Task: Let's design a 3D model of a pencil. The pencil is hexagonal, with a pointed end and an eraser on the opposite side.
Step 57:
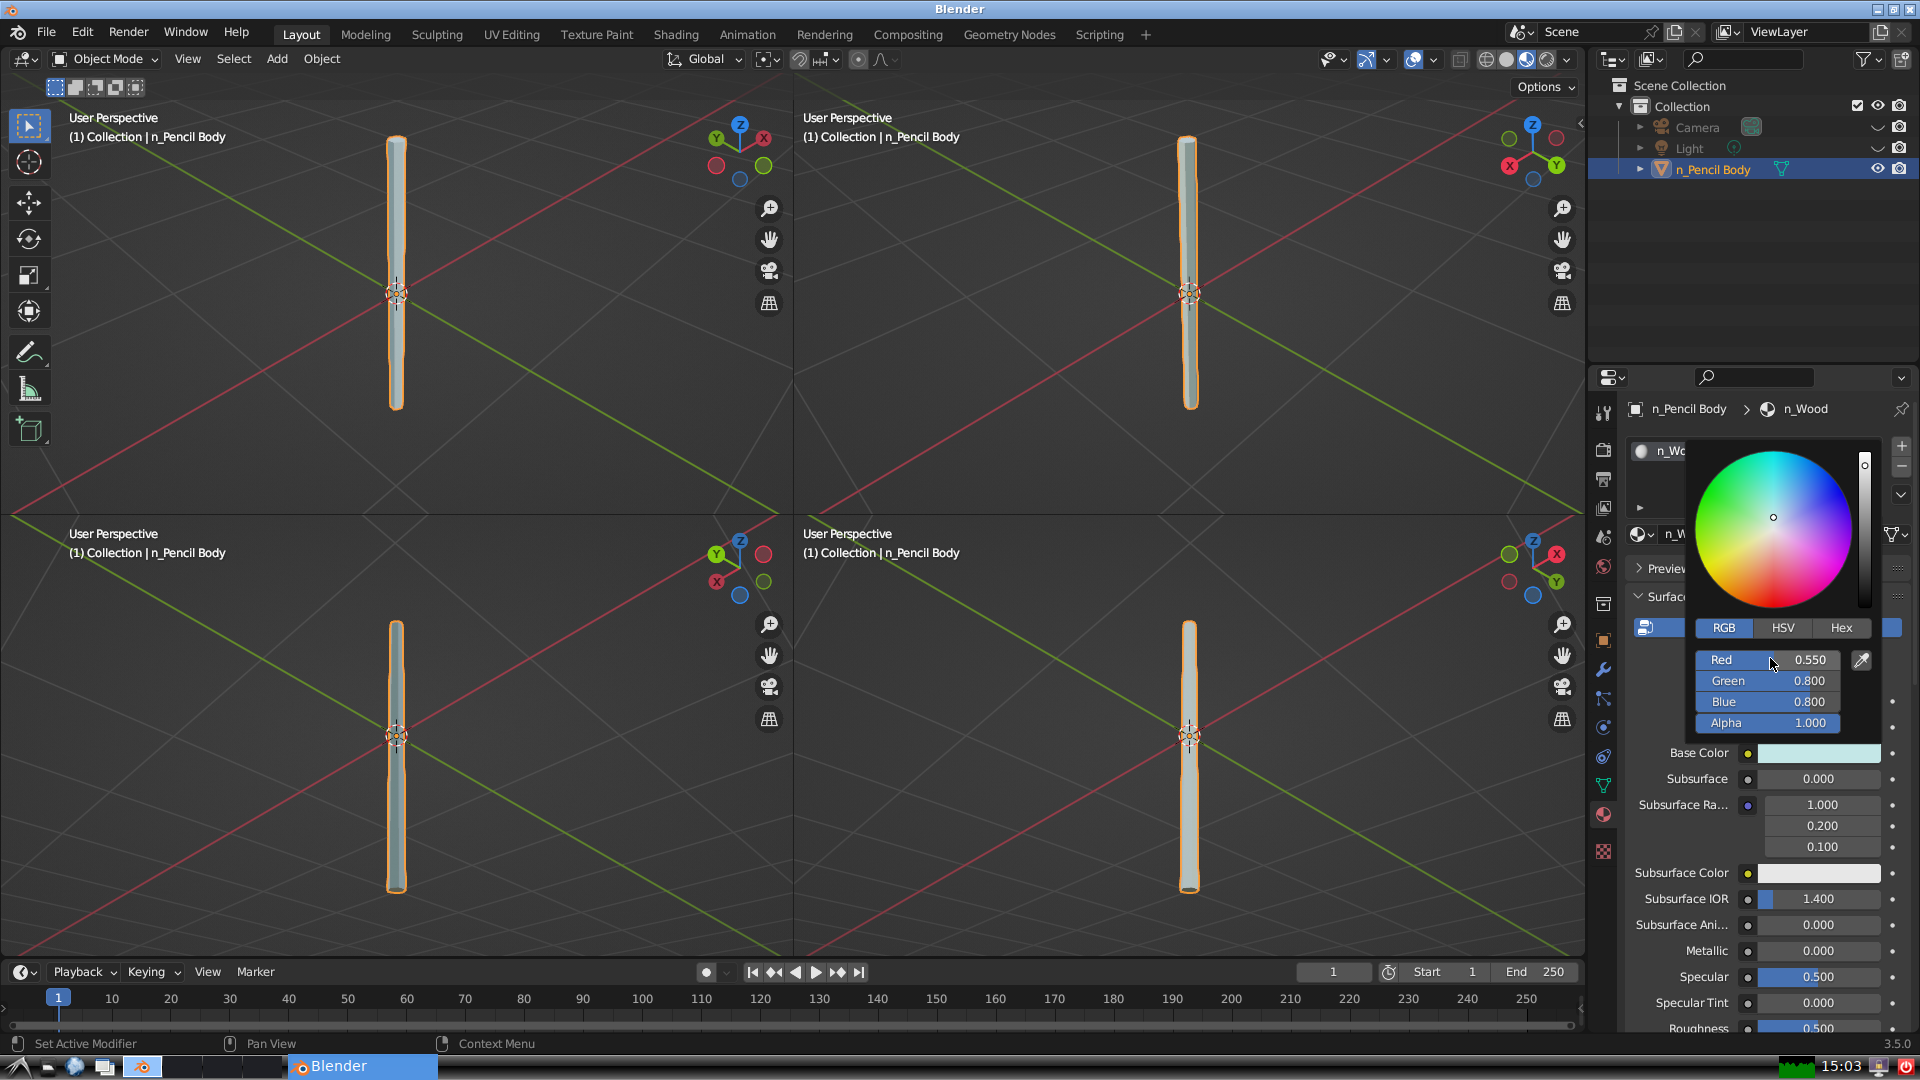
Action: {"mouse_move": [1770, 678]}